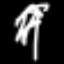
Label: palm tree